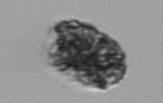
Label: fecal_pellet